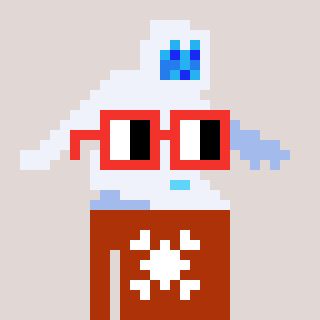
a pixel art character with square red glasses, a yeti-shaped head and a hotbrown-colored body on a warm background